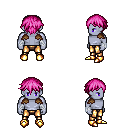
a pixel art fantasy rpg character, male body template, dark elf, purple skin, leather shoulder armor, gold greaves, pink short bangs hairstyle, white cloth bandages, gold boots, four views (front, back, left, right), 2x2 character sprite sheet, small pixel art, hard edges, no anti-aliasing